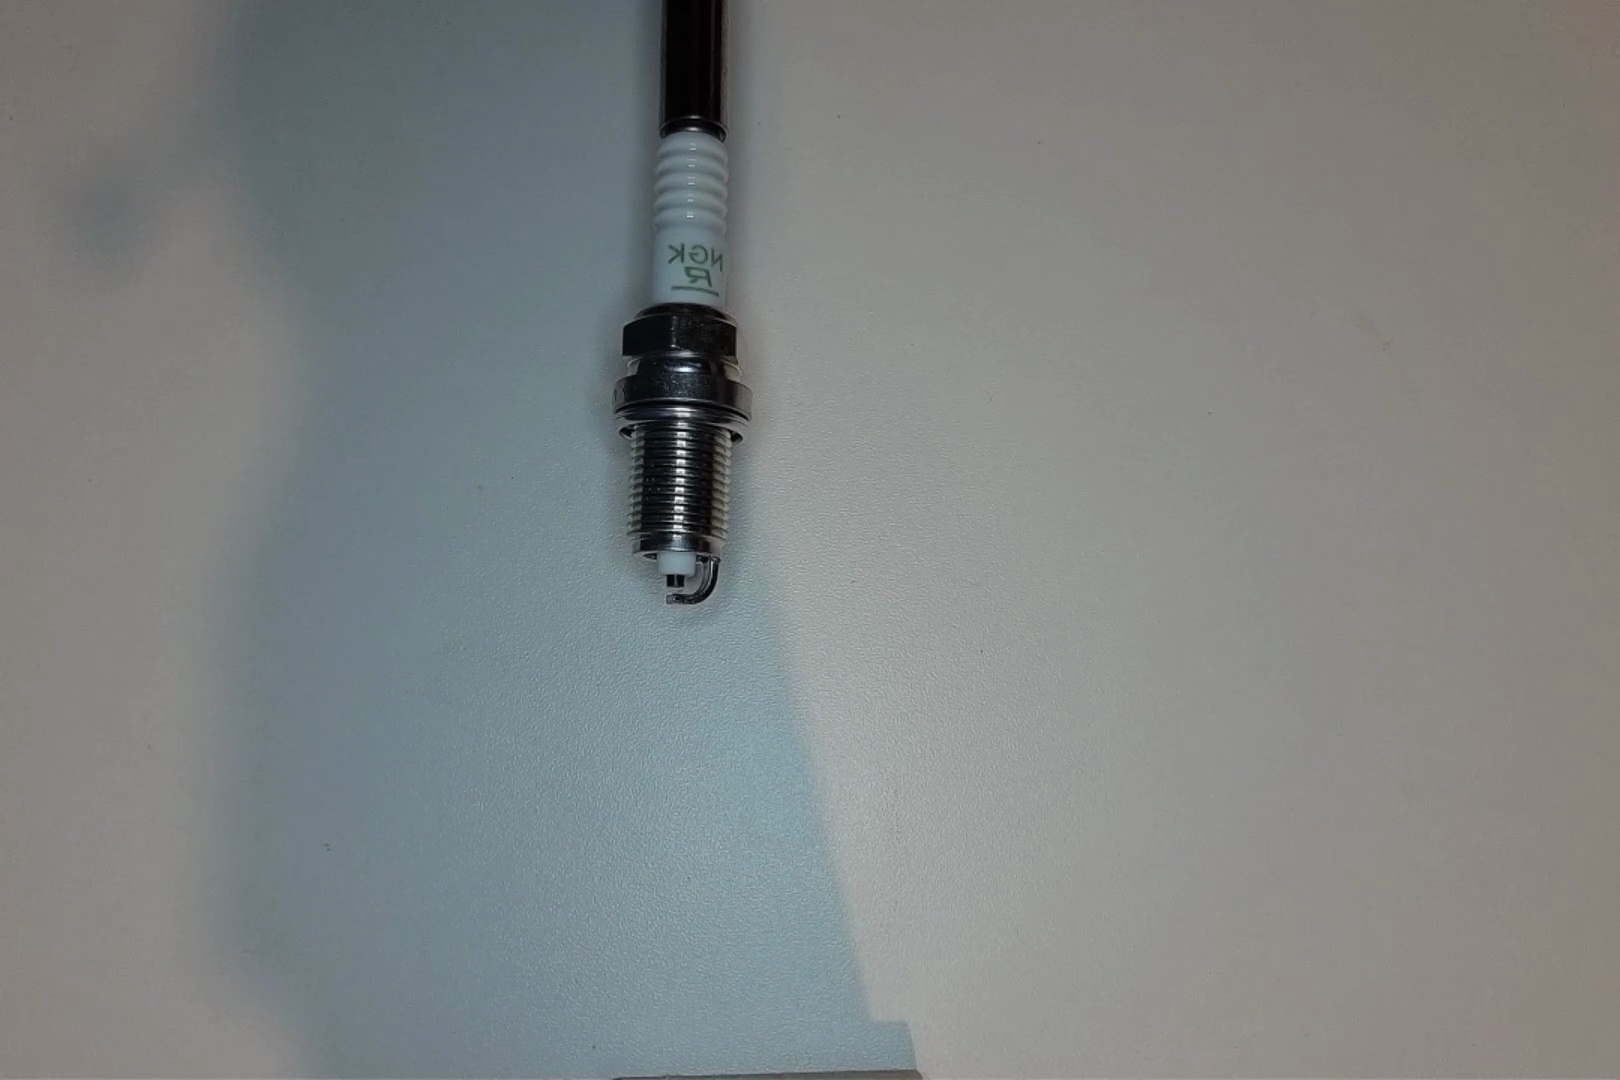
Label: normal